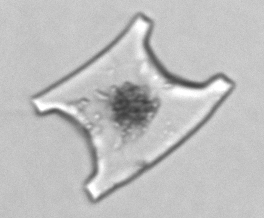
Label: Eucampia